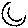
Label: moon